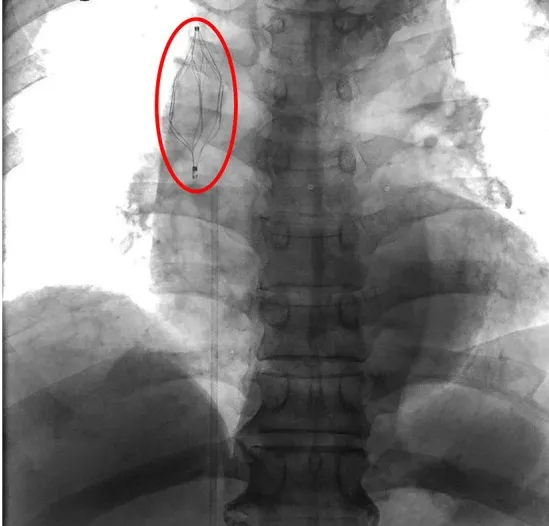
(A) Superior vena cava filter (SVCF) implantation. Vena cava filter (red oval) was on the position.
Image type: radiology (x_ray)